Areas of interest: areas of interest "Jiulong Harbor Food and Leisure Street"
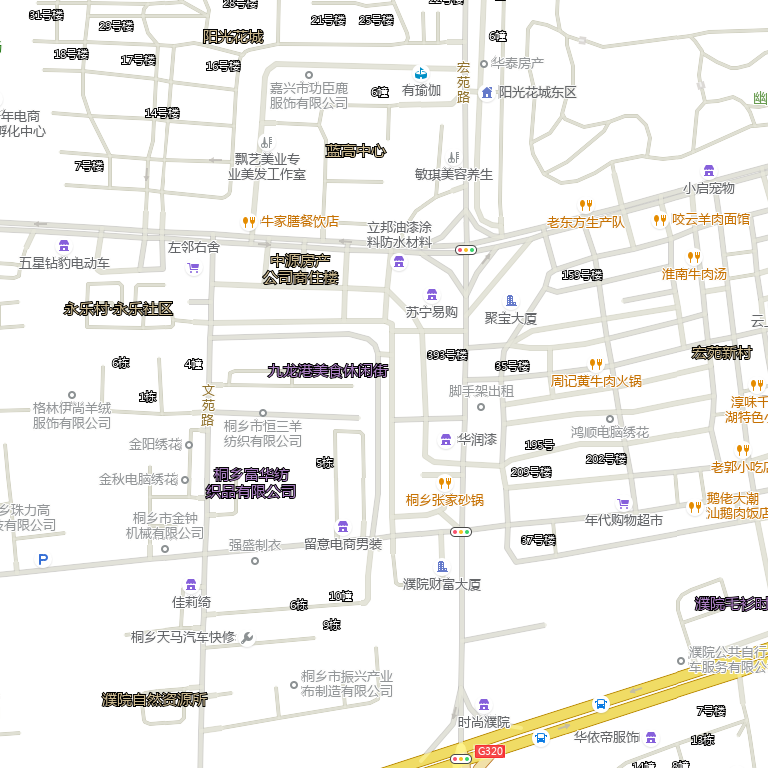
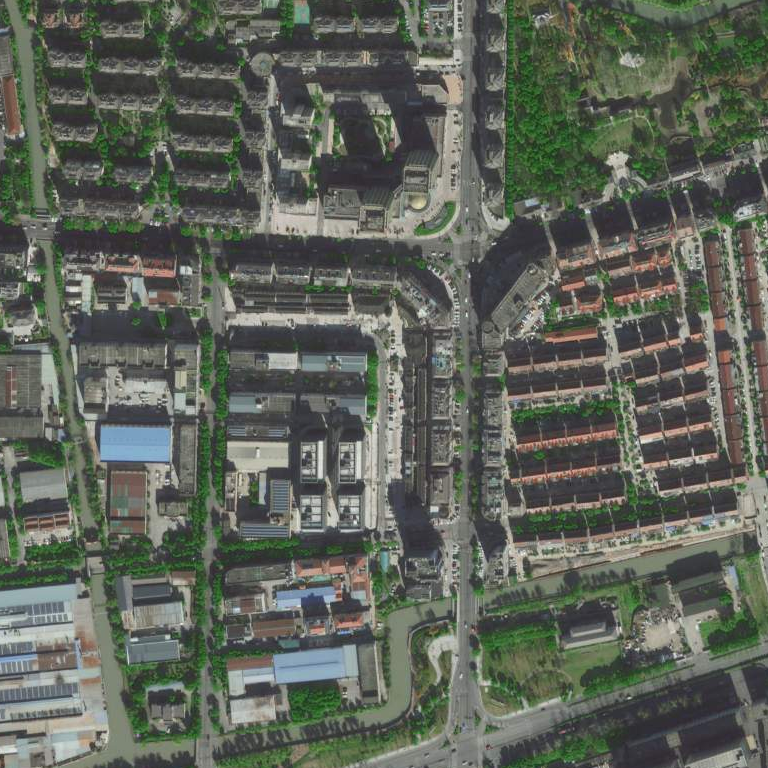